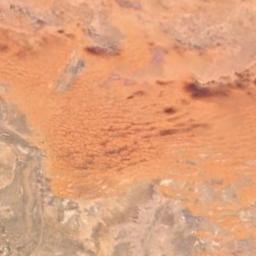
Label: desert